Field crop: maize
Growth stage: 2
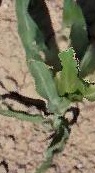
Species: maize